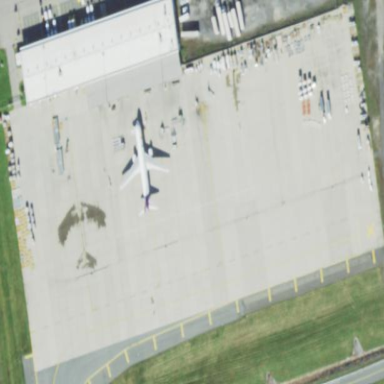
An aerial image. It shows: Apron at the airport with concrete plates.